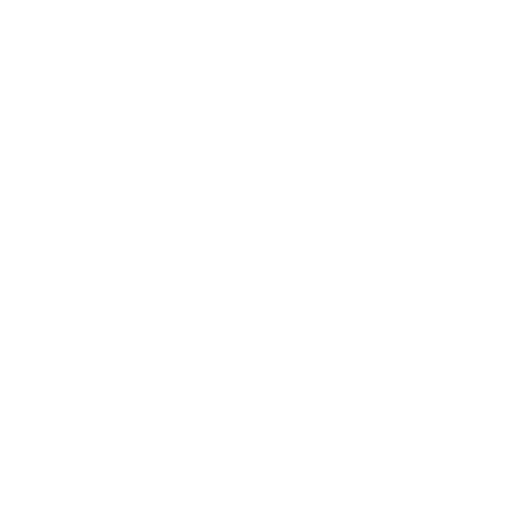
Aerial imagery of bar in Florida named The Bull containing only unknown